Question: I have the following error. How can I solve it?

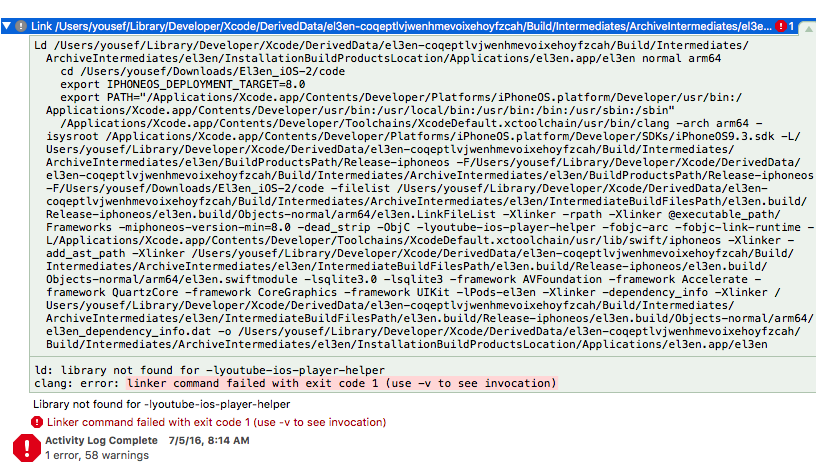
Answer: > How can I solve it?
The error is : you asked for your application to be linked with 'libyoutube-ios-player-helper', but have not provided such library anywhere the linker could find.
If this library does exist somewhere on your system, you need to add '-L/path/to/dir/where/libyoutube-ios-player-helper/resides'. If that library doesn't exist, you should remove '-lyoutube-ios-player-helper' from your command line.